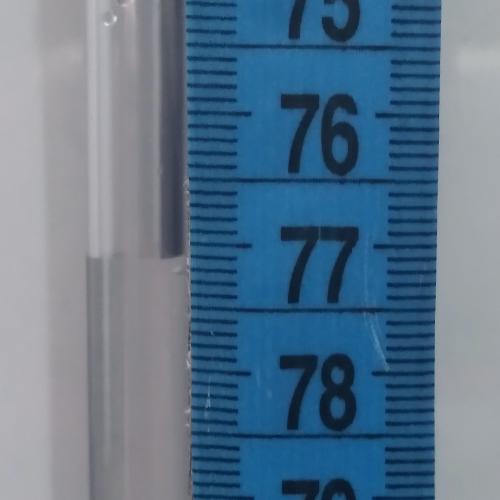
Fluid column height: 77.1 cm